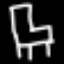
Label: chair